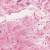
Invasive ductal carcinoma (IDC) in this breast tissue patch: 0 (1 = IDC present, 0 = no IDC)